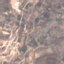
Land use / land cover class: PermanentCrop